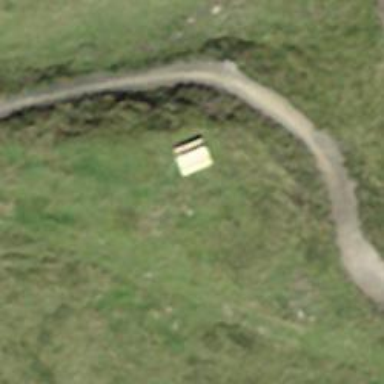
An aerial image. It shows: Picnic table located in leisure land area.